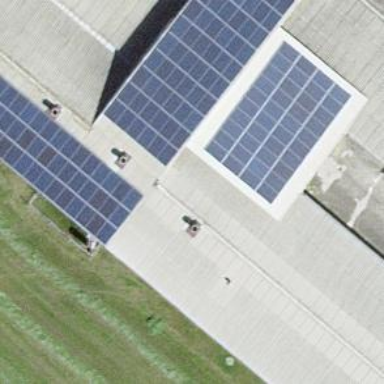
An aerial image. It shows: Solar photovoltaic panel generator producing electricity in small installation.